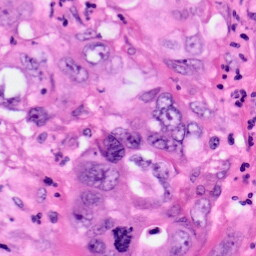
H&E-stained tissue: Pancreatic